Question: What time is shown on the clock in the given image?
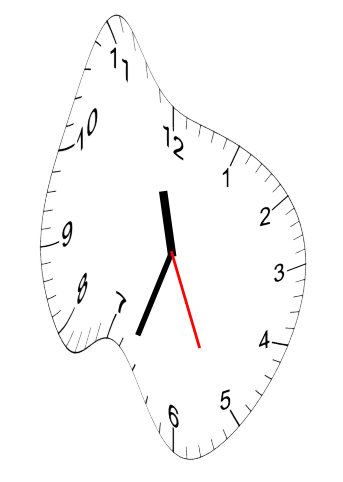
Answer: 11:33:26